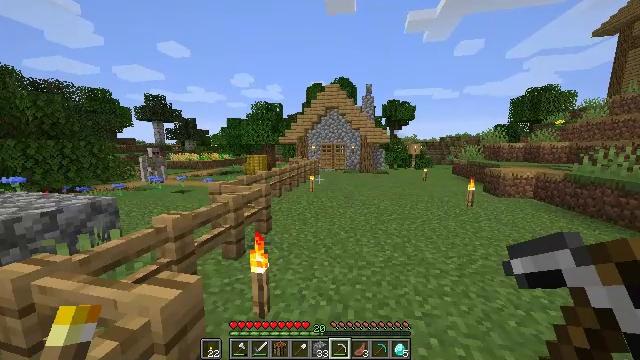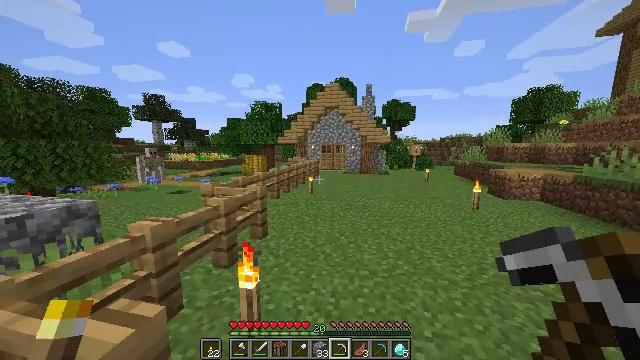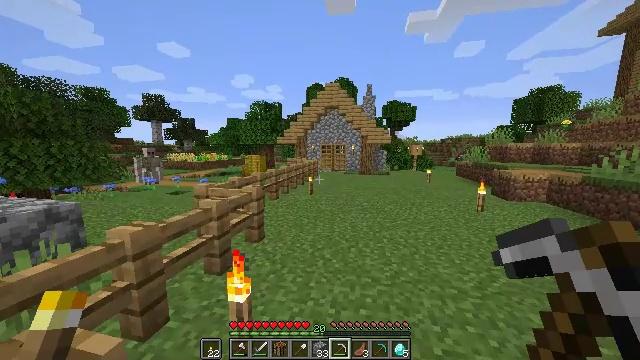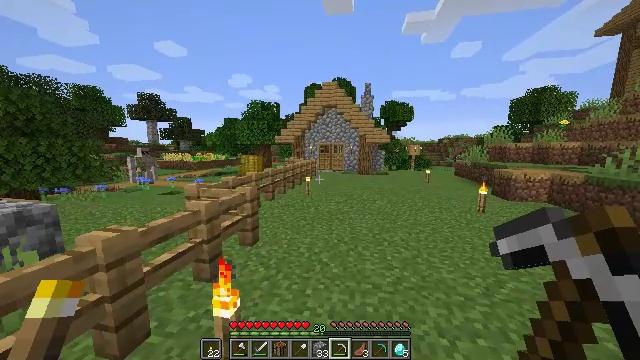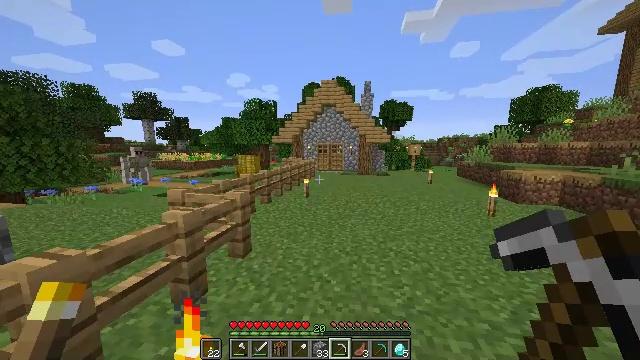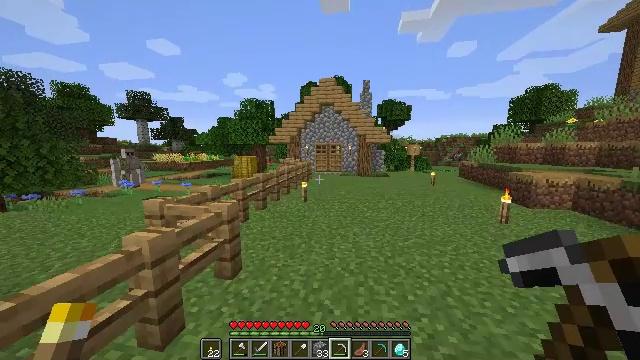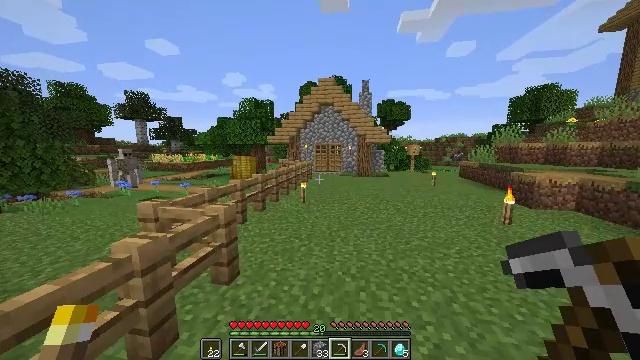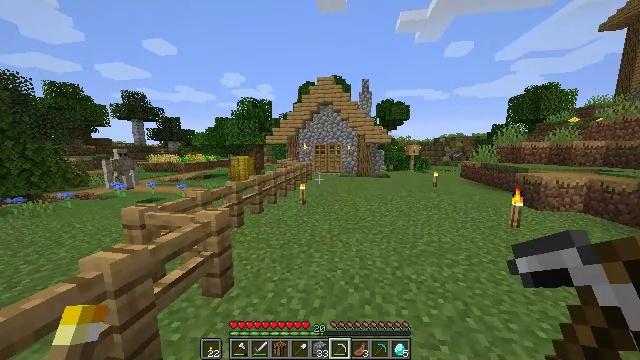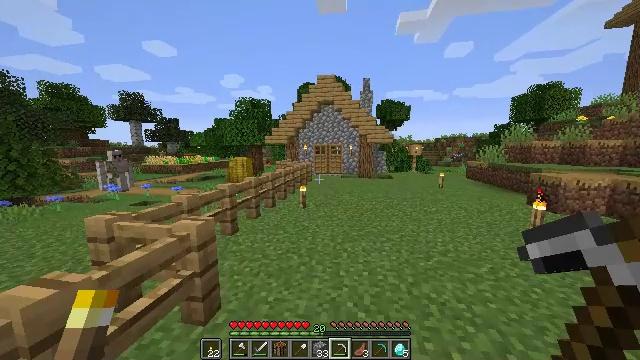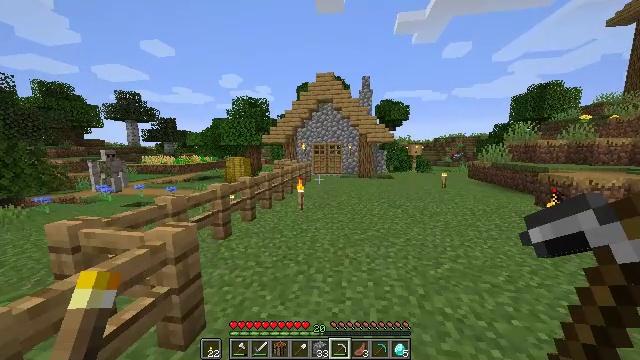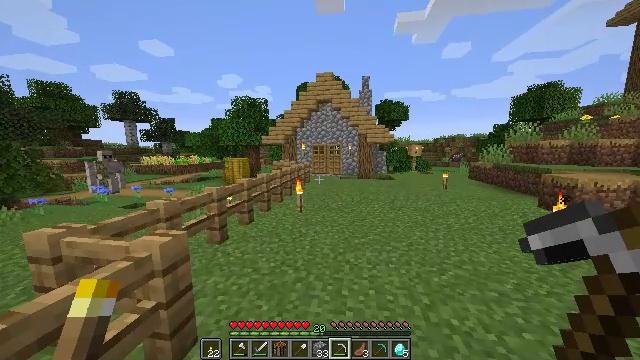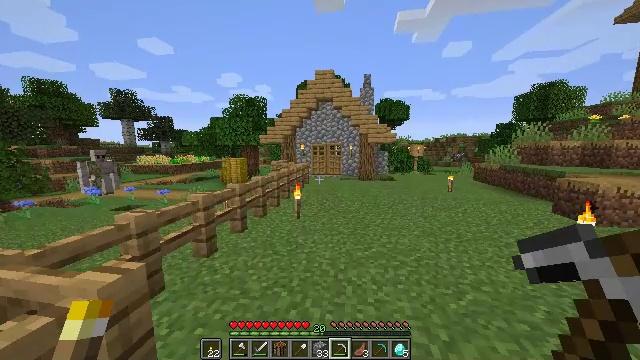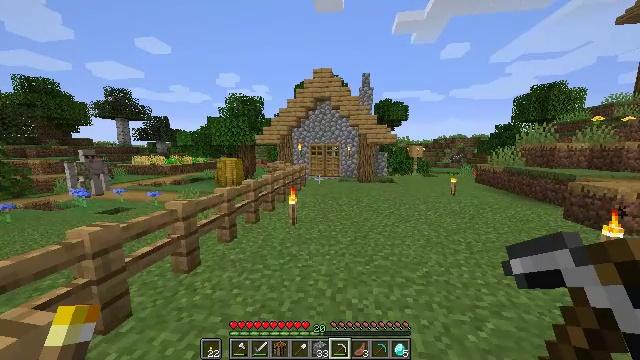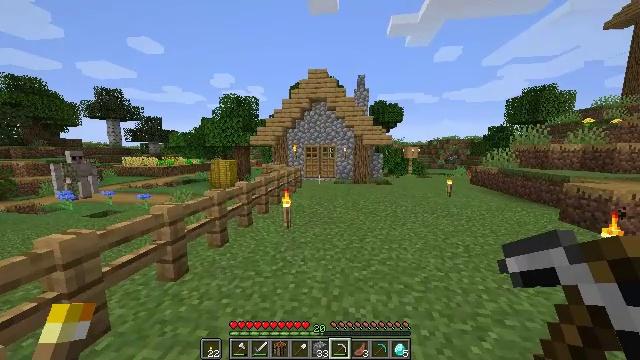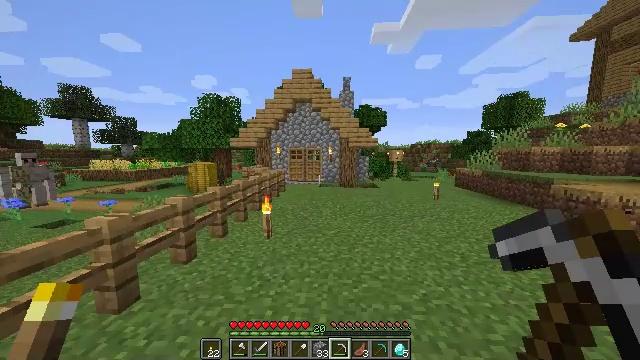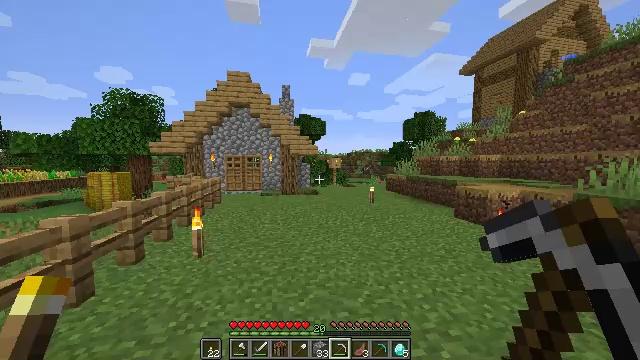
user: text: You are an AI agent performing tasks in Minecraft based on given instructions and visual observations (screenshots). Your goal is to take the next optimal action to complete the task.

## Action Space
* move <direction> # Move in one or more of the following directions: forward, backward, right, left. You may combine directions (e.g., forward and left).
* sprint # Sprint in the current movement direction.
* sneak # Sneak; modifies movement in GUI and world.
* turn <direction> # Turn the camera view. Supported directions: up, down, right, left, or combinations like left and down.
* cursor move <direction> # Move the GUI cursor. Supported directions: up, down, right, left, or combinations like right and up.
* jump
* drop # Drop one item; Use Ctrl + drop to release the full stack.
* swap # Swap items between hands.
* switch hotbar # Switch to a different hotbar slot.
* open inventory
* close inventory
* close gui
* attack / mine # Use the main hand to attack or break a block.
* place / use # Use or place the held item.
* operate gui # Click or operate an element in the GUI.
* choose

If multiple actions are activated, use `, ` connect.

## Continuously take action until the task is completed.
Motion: motion action
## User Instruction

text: Break the blast furnace block.
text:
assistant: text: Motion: move forward, sprint
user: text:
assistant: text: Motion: move forward, sprint
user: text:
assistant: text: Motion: move forward, sprint
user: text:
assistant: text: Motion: move forward, sprint
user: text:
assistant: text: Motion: move forward, sprint
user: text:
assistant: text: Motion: move forward, sprint
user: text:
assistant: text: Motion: move forward, sprint
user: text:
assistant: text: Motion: move forward, sprint
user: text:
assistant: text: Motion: move forward, sprint
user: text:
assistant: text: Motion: move forward, sprint
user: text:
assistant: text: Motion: move forward, sprint
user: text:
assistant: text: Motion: move forward, sprint
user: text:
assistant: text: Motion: move forward, sprint, turn right
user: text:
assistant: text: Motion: move forward, sprint, turn right
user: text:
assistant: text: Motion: move forward, sprint, turn right and up
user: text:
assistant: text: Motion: move forward, sprint, turn right and up
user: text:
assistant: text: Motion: move forward, sprint, turn right and up
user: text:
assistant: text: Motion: move forward, sprint, turn right and up
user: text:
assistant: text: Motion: move forward, sprint
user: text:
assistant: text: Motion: move forward, sprint
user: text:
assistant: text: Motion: move forward, sprint
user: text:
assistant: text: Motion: move forward, sprint
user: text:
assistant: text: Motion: move forward, sprint
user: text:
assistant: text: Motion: move forward, sprint
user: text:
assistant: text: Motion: move forward, sprint
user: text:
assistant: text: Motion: move forward, sprint
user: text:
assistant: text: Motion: move forward, sprint
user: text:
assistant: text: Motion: move forward, sprint
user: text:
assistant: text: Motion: move forward, sprint
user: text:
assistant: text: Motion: move forward, sprint